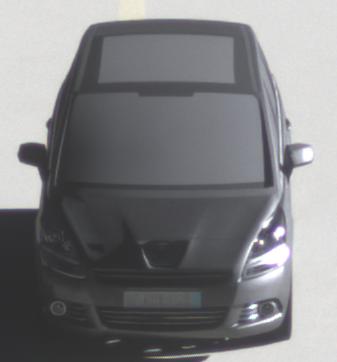
Make: Peugeot
Model: 5008 120 VTi
Detailed model: 5008 (I) Van
Model produced from: 2009/10
Model produced until: 2011/07
Doors: 5
Color: gray
Road condition: dry road
Daytime: morning or afternoon
Contrast: high contrast